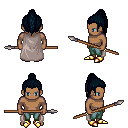
a pixel art fantasy rpg character, male body template, human, dark skin, gray cape, teal pants, raven long topknot hairstyle, gold boots, spear, four views (front, back, left, right), 2x2 character sprite sheet, small pixel art, hard edges, no anti-aliasing